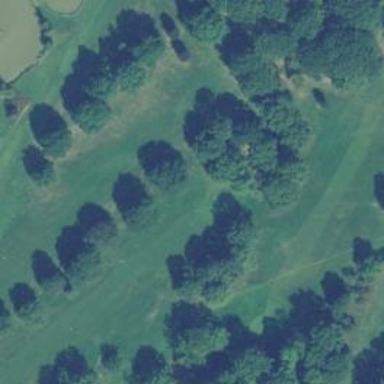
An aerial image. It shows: Grassy area designated as golf fairway.